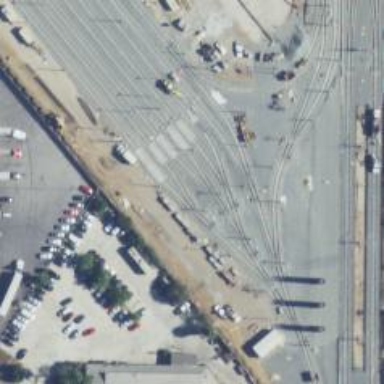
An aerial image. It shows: Light rail service yard with electrified contact lines.